Aerial crown-view tile of a tropical tree (Barro Colorado Island, Panama), acquired 20240813:
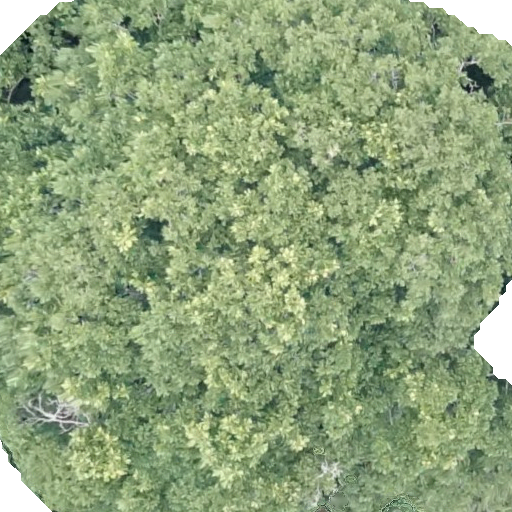
Species: Dipteryx oleifera
GBIF accepted scientific name: Dipteryx oleifera
Crown area: 452.274 m²